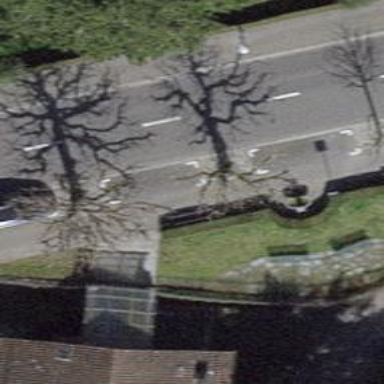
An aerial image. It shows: Bench.